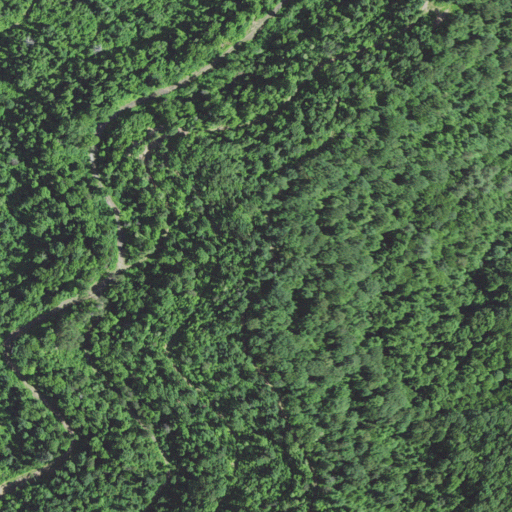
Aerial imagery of ridge(s) in West Virginia named Horsepen Ridge containing deciduous forest, evergreen forest, mixed forest, and grassland